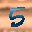
Label: 5